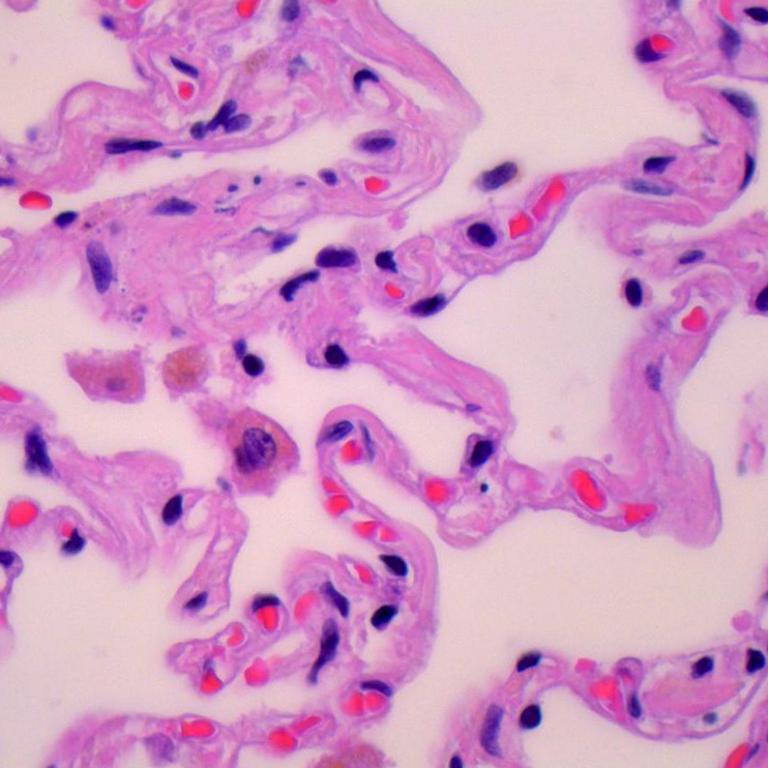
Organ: lung
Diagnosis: benign